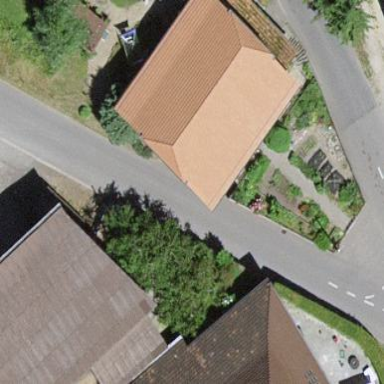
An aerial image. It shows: Residential building.